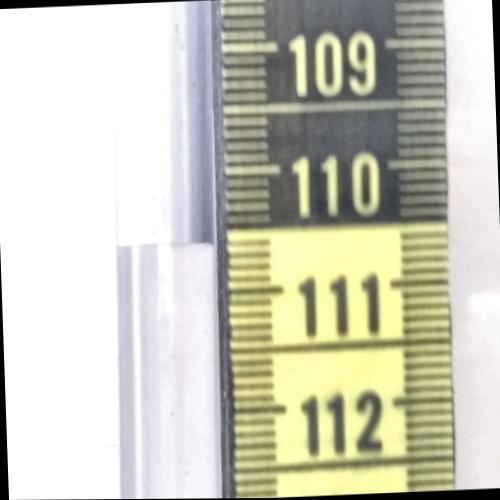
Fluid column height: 110.6 cm